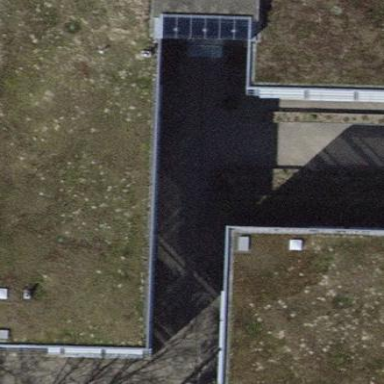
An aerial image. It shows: Commercial building with flat roof.